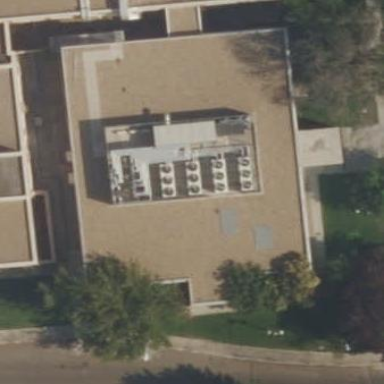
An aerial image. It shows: Hospital building.